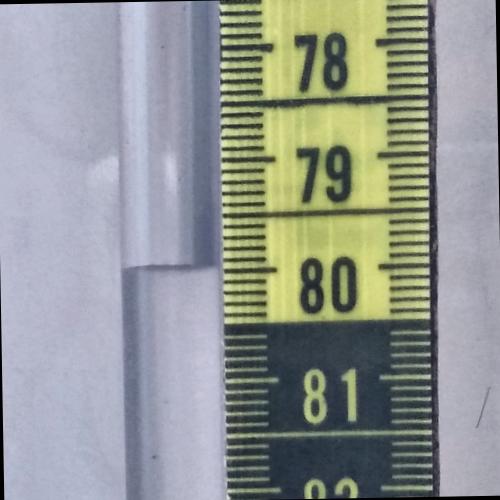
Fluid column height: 80.0 cm